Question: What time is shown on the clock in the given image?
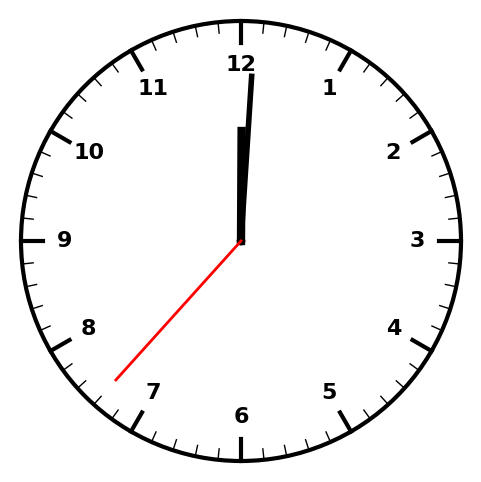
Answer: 12:00:37